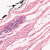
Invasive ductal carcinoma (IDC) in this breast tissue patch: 0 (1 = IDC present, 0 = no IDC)